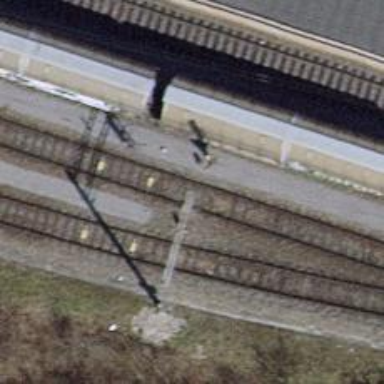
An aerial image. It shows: Railway signal.